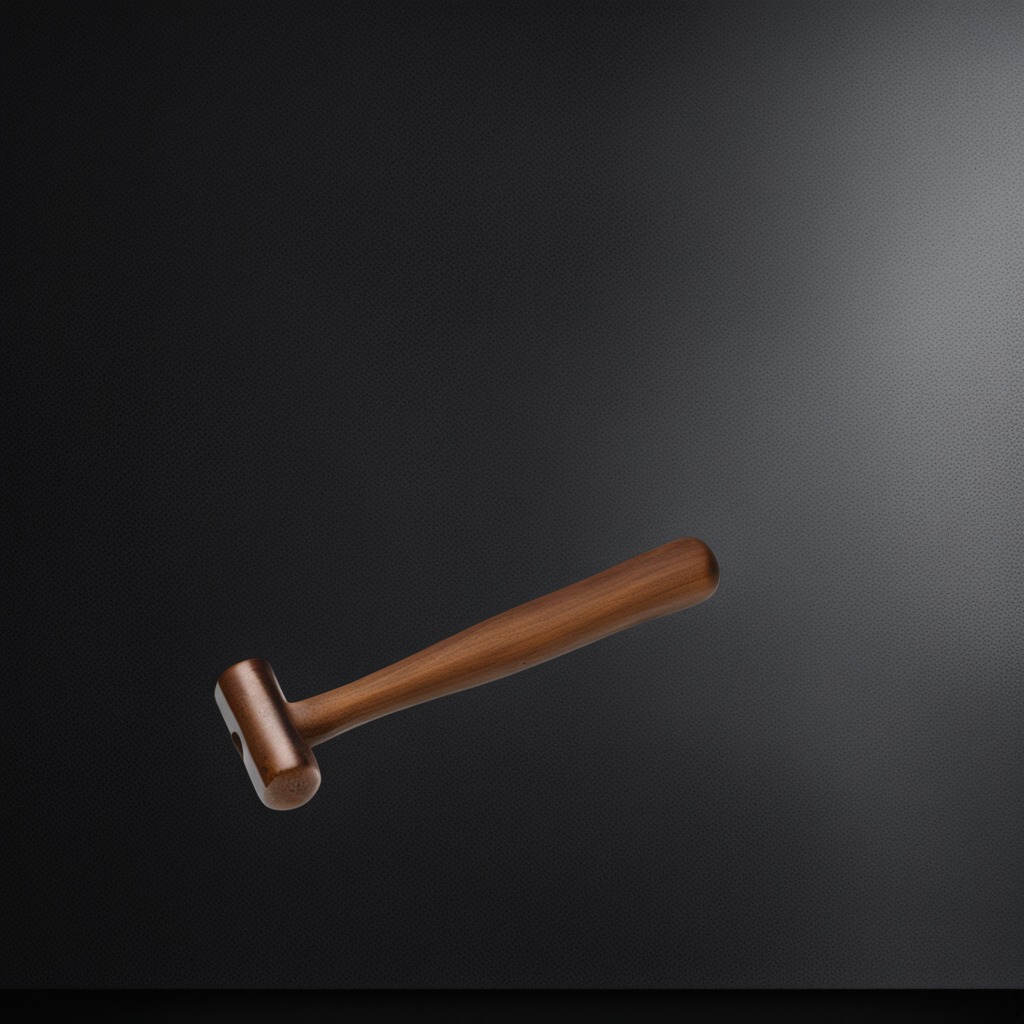
A hammer lies on the clean granite tabletop inside a workshop under bright overhead lighting crisp shadows high clarity worn but beneath the mat.